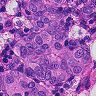
Metastatic tissue present: yes